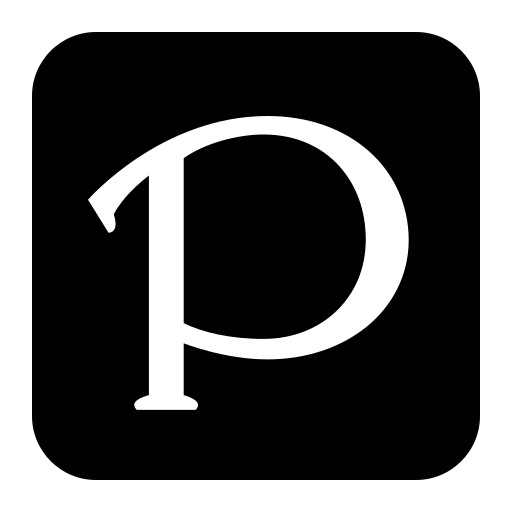
Tags: icon, FontAwesome, fa-icon, brand, pixiv